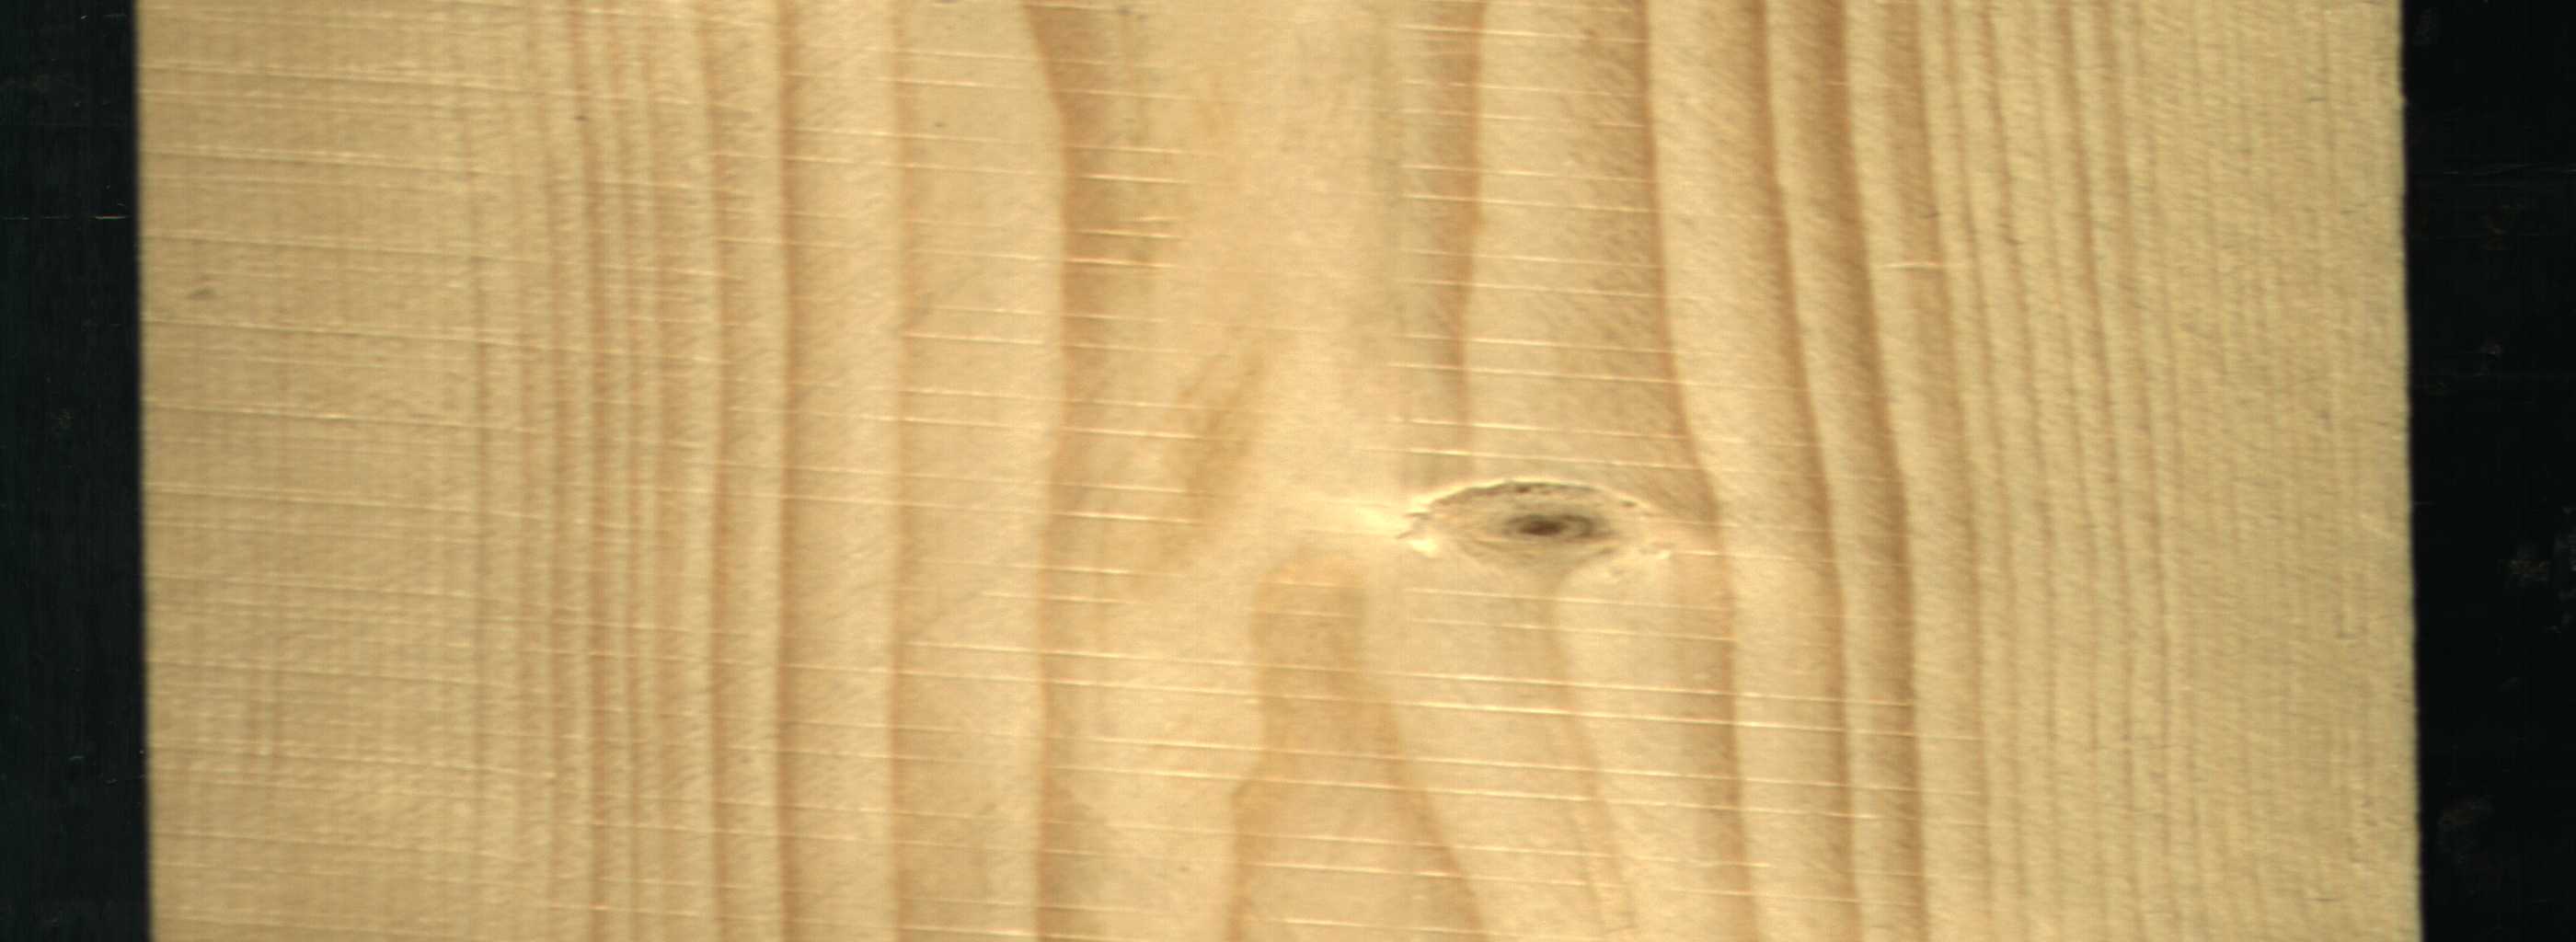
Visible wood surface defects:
Live_Knot